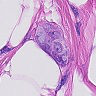
Metastatic tissue present: yes